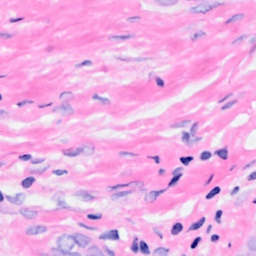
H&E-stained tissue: Breast